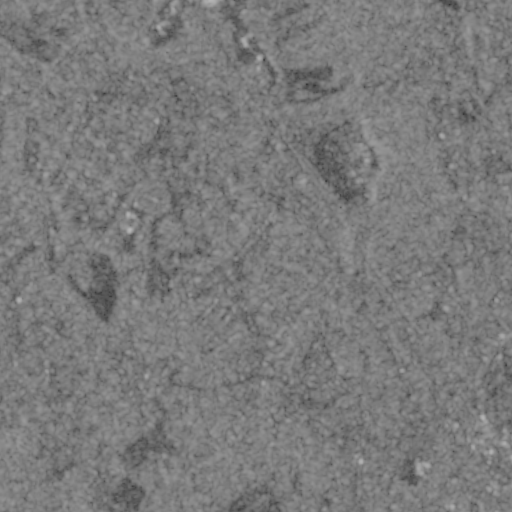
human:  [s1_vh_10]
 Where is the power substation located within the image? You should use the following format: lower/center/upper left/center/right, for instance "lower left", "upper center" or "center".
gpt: The power substation is located in the center right of the image.
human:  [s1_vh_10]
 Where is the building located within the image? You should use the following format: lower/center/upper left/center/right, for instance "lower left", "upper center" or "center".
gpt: There is no building in the image.

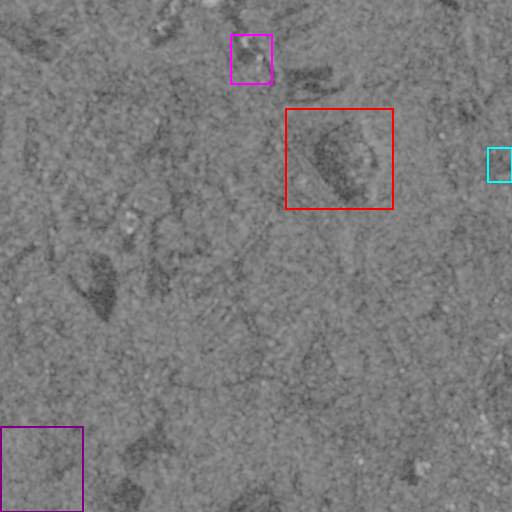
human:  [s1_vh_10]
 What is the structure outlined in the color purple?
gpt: The structure outlined in purple is a park.
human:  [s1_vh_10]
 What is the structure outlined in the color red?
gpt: The structure outlined in red is a quarry.
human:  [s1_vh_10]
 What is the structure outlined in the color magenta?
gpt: The structure outlined in magenta is a building.
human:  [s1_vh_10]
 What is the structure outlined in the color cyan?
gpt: The structure outlined in cyan is a building.
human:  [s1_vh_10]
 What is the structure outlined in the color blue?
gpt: There is no blue outline.